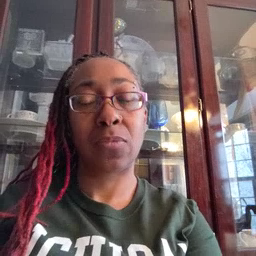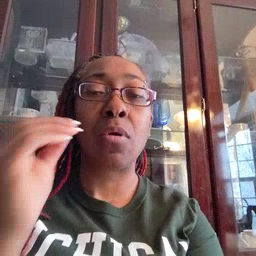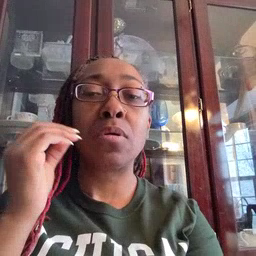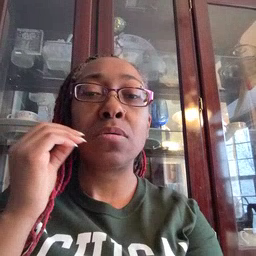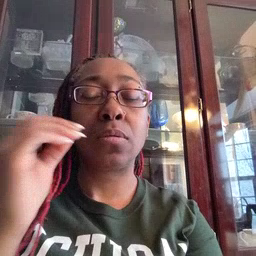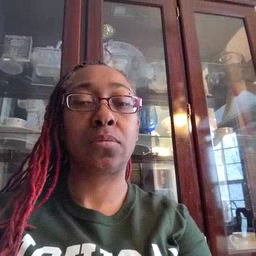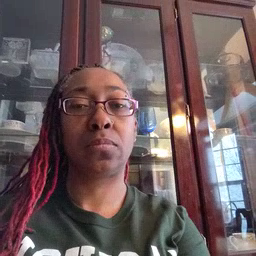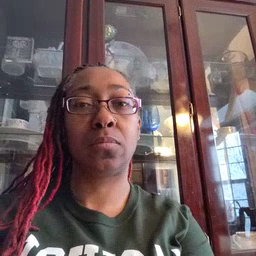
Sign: home